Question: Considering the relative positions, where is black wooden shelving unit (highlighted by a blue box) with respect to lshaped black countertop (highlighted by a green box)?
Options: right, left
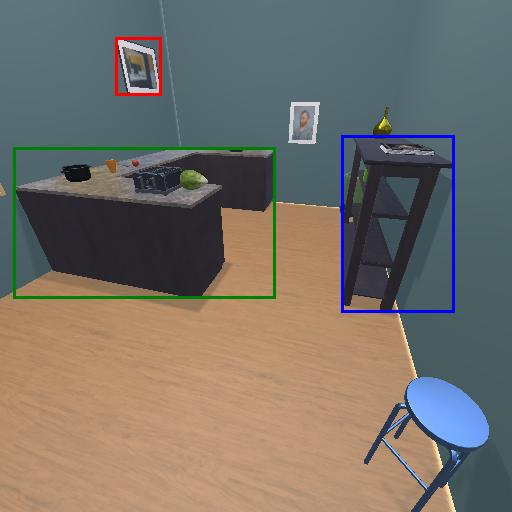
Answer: right